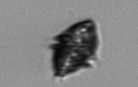
Label: Kryptoperidinium_triquetrum